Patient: sex M, age 44
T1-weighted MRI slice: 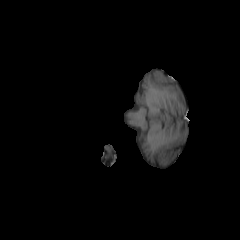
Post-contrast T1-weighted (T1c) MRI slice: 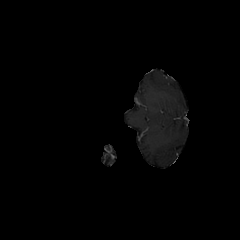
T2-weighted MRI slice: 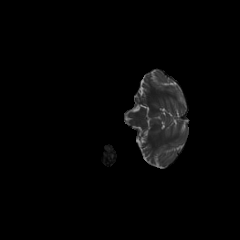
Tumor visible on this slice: no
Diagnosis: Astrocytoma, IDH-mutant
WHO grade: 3